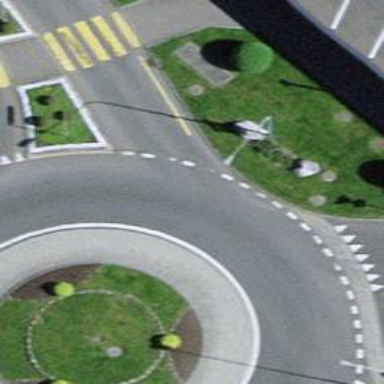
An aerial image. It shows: Unclassified asphalt road with roundabout junction.